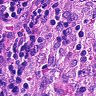
Metastatic tissue present: no